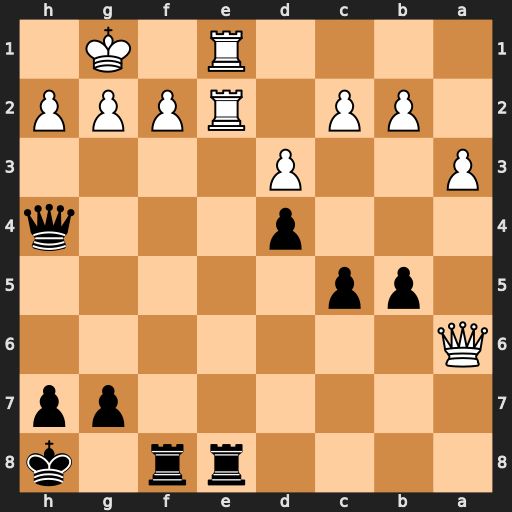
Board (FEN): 4rr1k/6pp/Q7/1pp5/3p3q/P2P4/1PP1RPPP/4R1K1
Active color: b
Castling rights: -
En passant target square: -
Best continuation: Qxf2+ Rxf2 Rxe1+ Rf1 Rexf1#